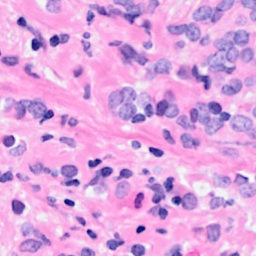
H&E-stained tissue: Breast